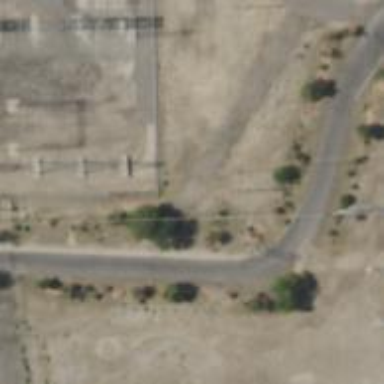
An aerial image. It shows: Power pole.